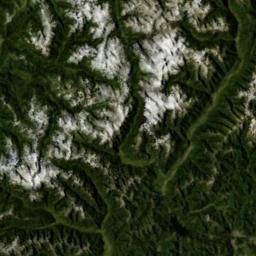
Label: snowberg